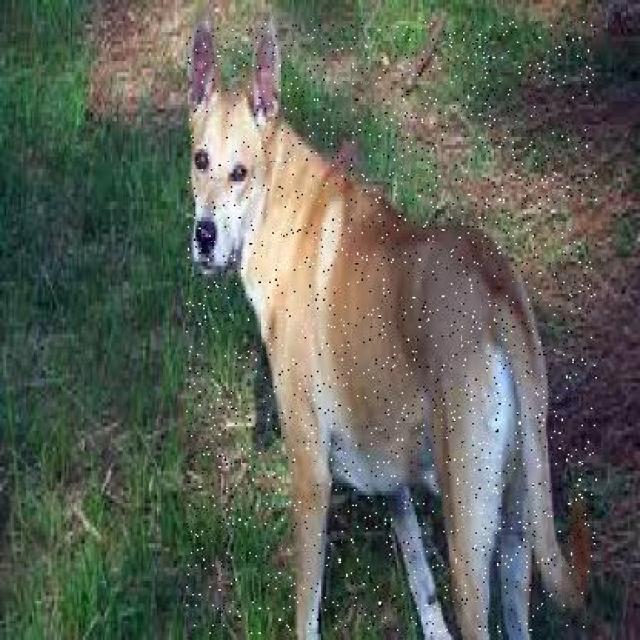
Healthy canine skin — no visible lesions, inflammation, or abnormalities. The skin and coat appear normal.